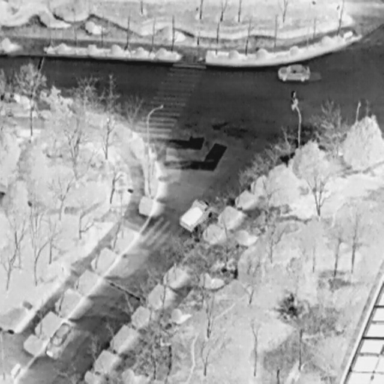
There are three objects shown in the infrared image, including two Cars, and an OtherVehicle.